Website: crate-barrel
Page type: payment
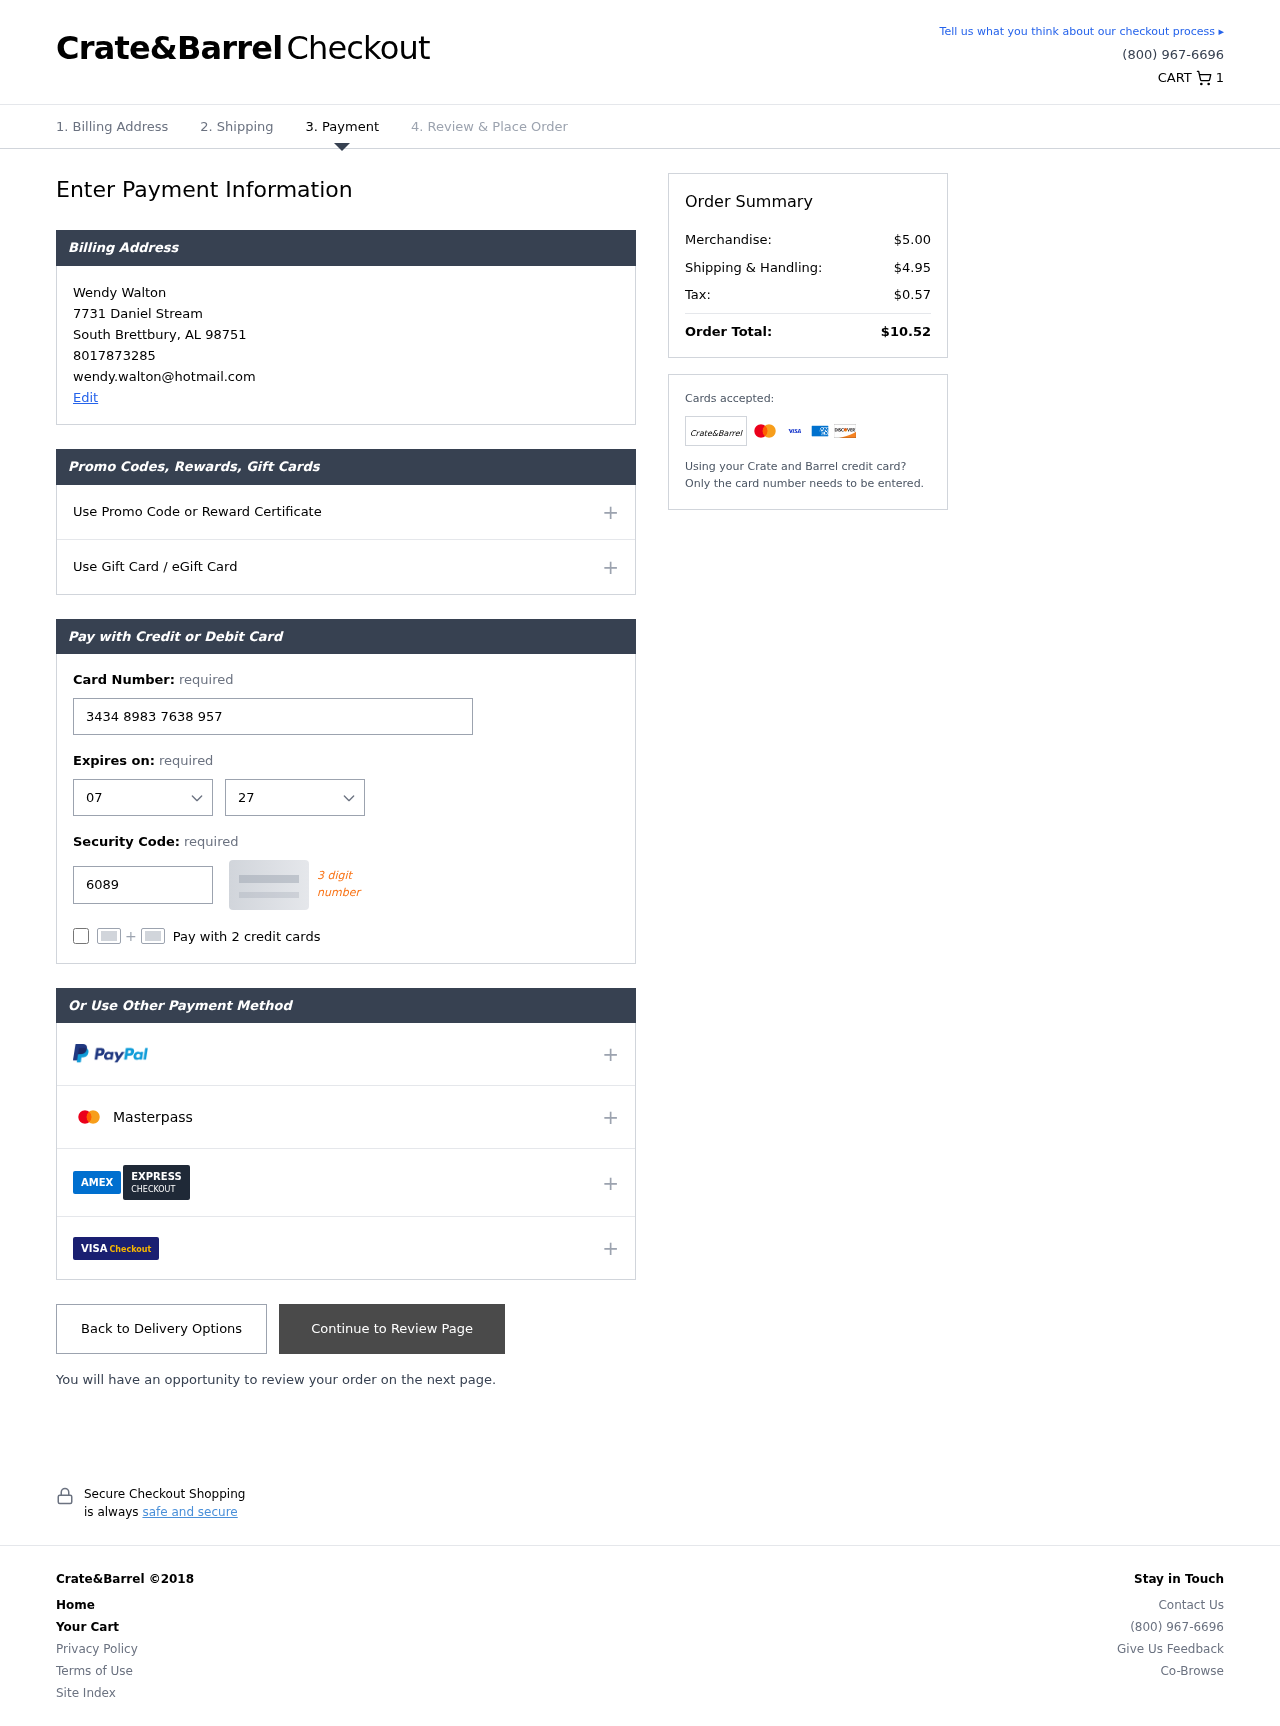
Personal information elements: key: PII_CARD_CVV
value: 6089
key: PII_CARD_EXPIRY_MONTH
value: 07
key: PII_CARD_EXPIRY_YEAR
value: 27
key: PII_CARD_NUMBER
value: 3434 8983 7638 957
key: PII_CITY
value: South Brettbury
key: PII_EMAIL
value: wendy.walton@hotmail.com
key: PII_FULLNAME
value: Wendy Walton
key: PII_PHONE
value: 8017873285
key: PII_POSTCODE
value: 98751
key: PII_STATE_ABBR
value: AL
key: PII_STREET
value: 7731 Daniel Stream
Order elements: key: ORDER_NUM_ITEMS
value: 1
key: ORDER_SUBTOTAL
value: $5.00
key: ORDER_SHIPPING_COST
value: $4.95
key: ORDER_TAX
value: $0.57
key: ORDER_TOTAL
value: $10.52